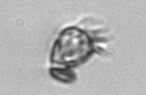
Label: Paratontonia_gracillima